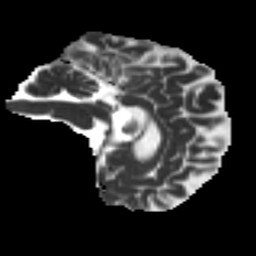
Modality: MD
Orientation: sagittal
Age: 71
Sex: male
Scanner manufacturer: ge
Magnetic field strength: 3 T
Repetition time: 7.8 s
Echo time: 0.0606 s